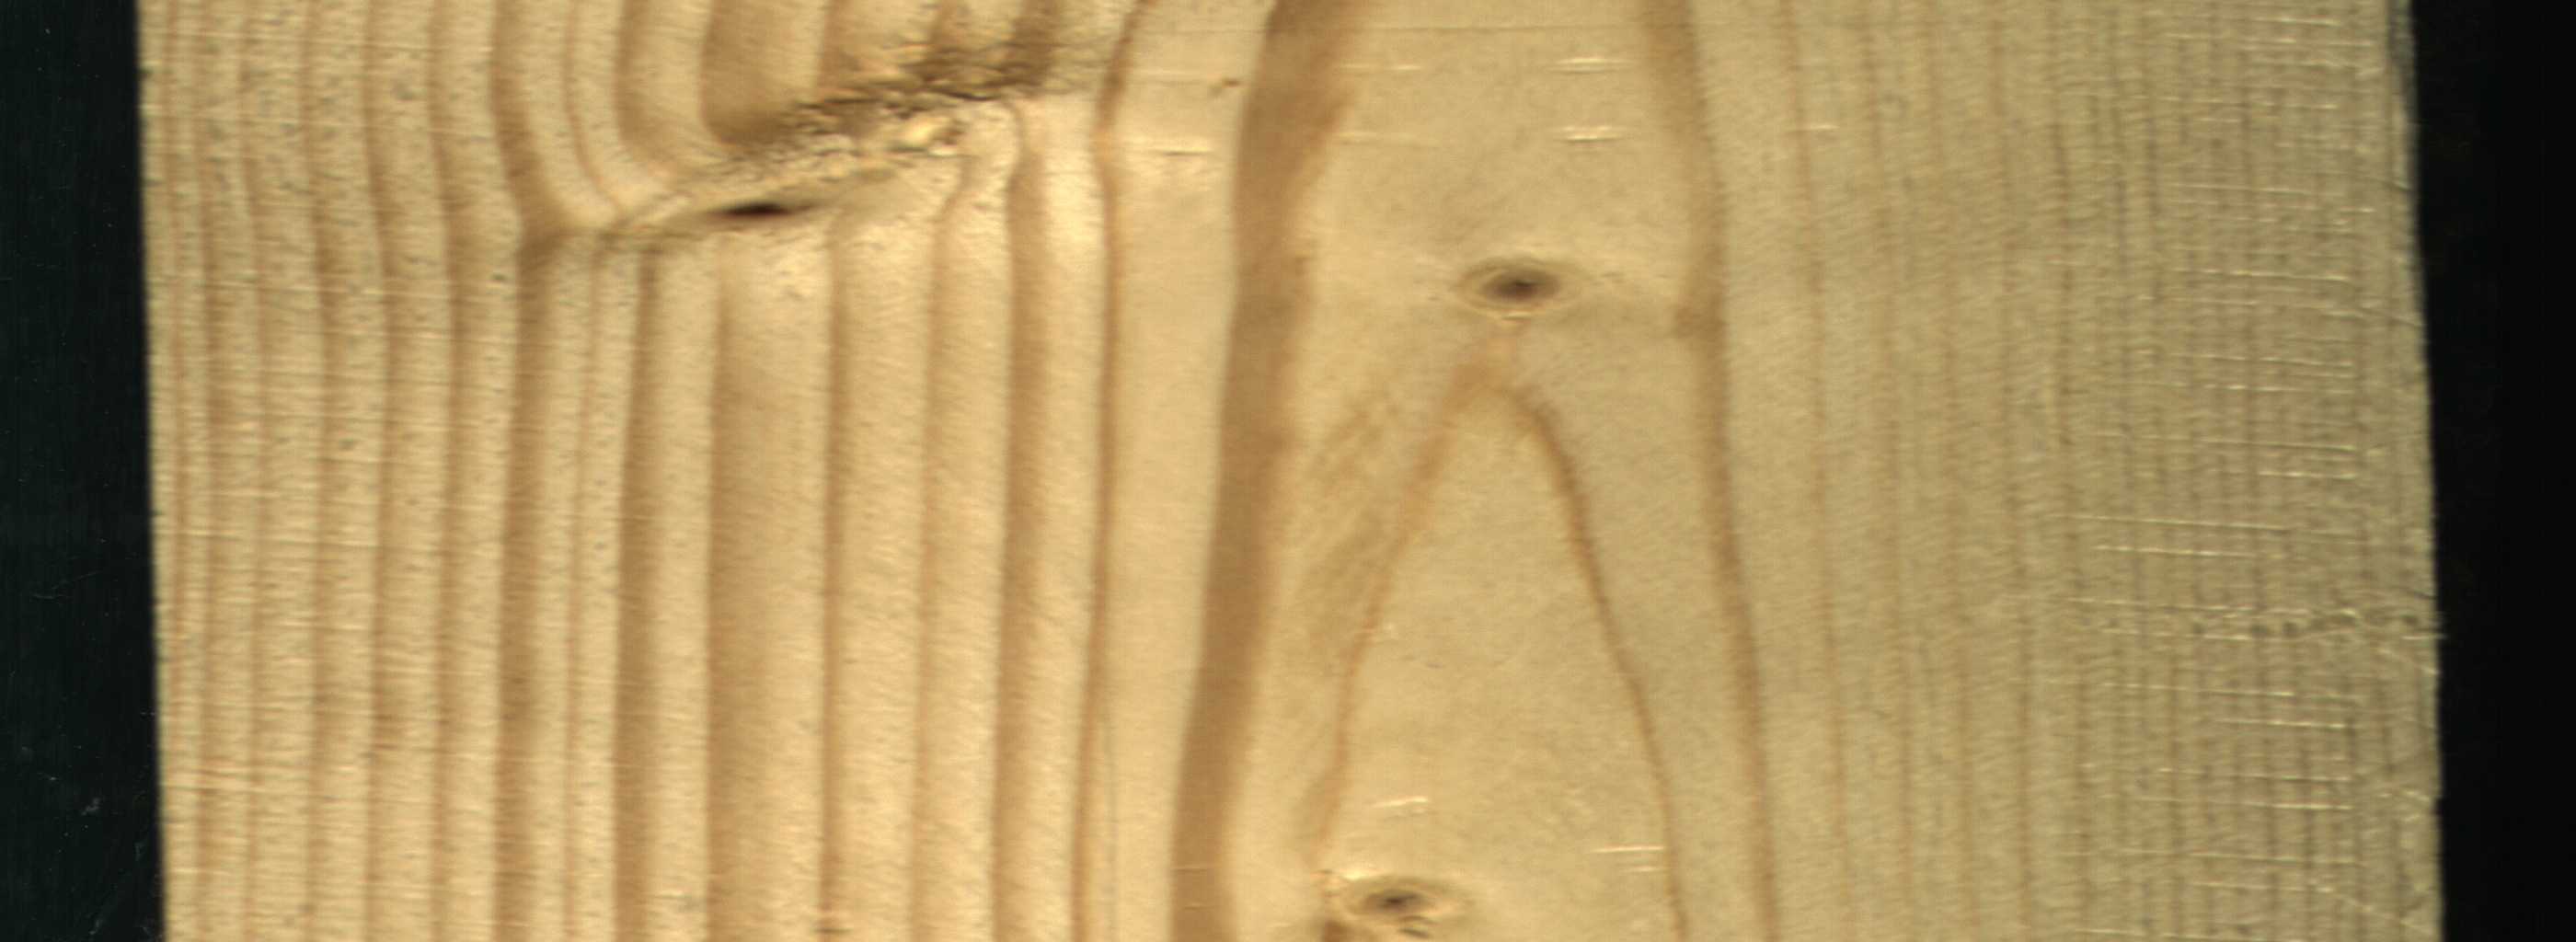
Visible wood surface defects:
Dead_Knot
Live_Knot
Live_Knot